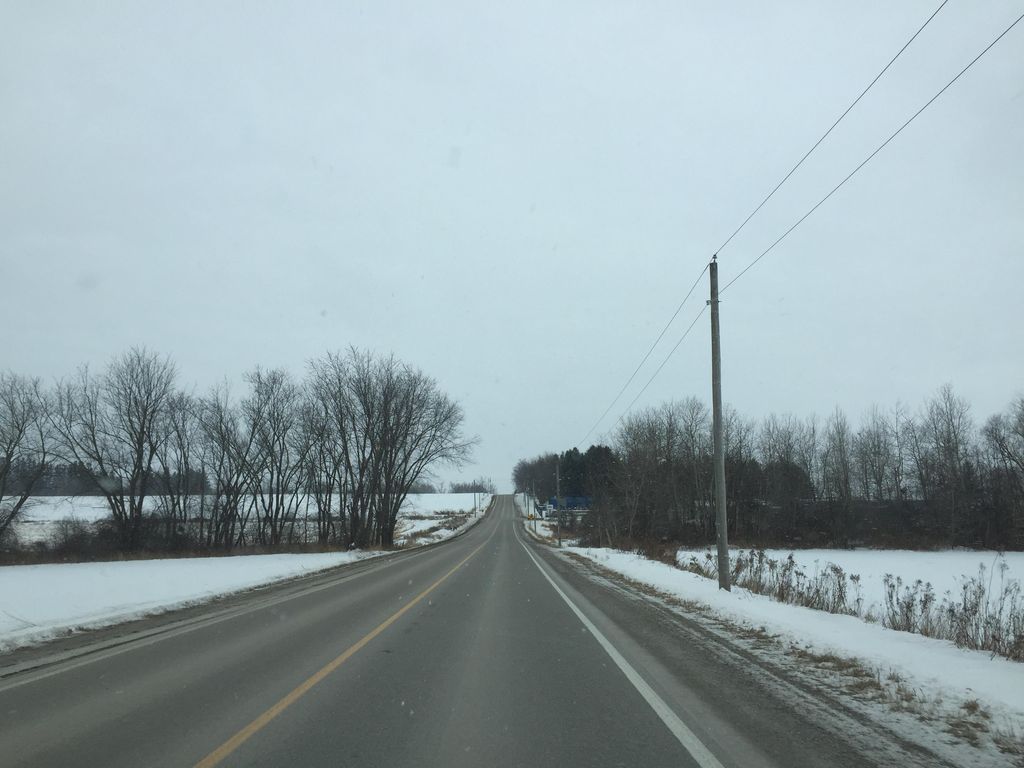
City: kitchener-waterloo